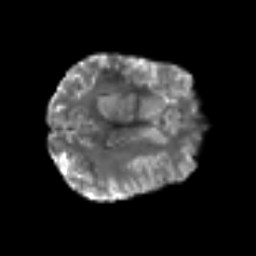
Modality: T2w
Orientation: axial
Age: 50
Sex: male
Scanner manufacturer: siemens
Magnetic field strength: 3 T
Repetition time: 6.1 s
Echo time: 0.101 s